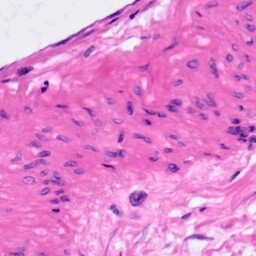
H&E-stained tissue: Pancreatic